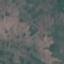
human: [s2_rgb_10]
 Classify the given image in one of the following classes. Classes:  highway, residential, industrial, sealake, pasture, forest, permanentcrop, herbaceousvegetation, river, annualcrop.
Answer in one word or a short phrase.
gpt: HerbaceousVegetation